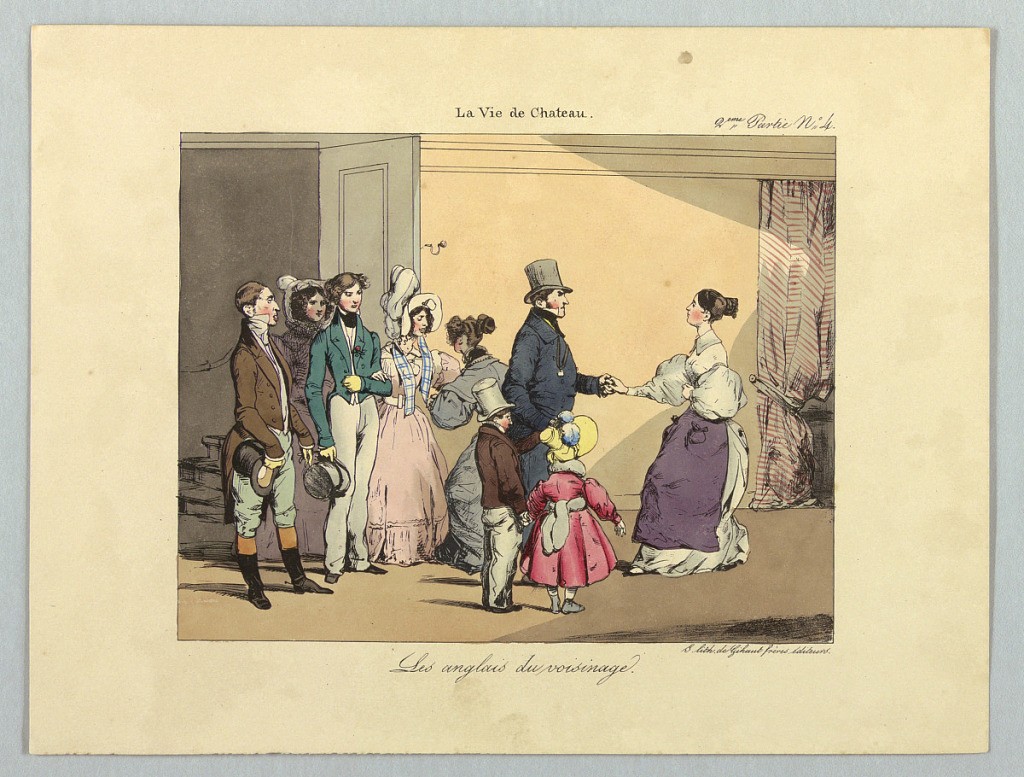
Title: Les anglais du voisinage, La vie de château
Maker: Gihaut Frères, French, 1815 - 1871
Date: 1832
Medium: Lithograph, brush and watercolor on paper
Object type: Print
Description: Three men, two women and two children interring a room, left, being greeting by two young women. Title and lithographer's names below.